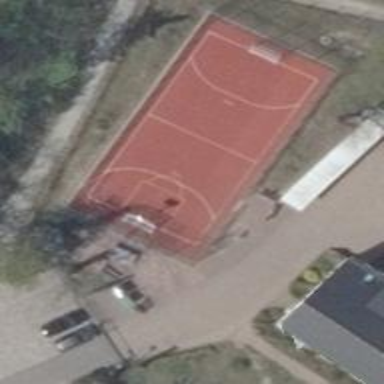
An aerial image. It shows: Tennis court on pitch.